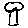
Label: tree